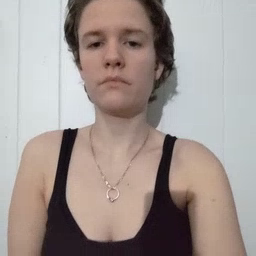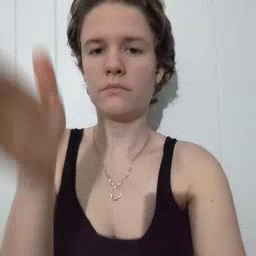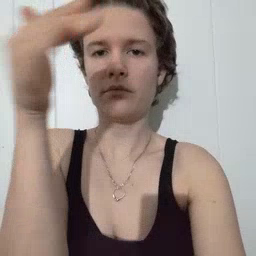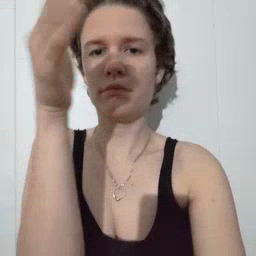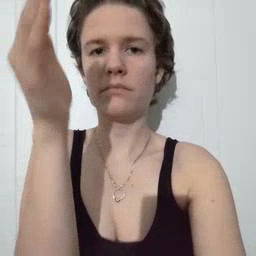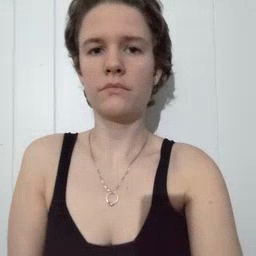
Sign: flag